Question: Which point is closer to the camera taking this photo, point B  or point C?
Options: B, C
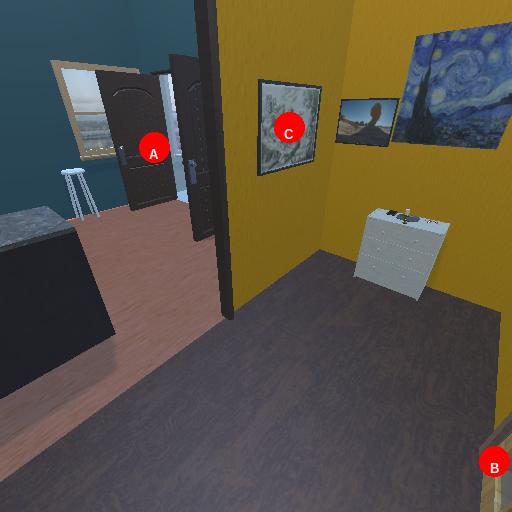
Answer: B